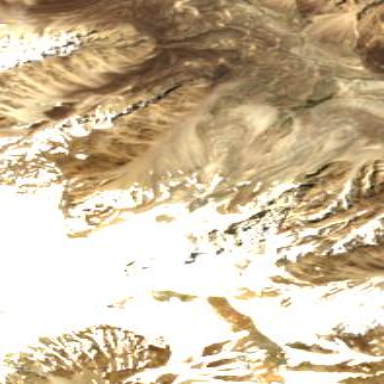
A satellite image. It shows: Stunning view of glacier.